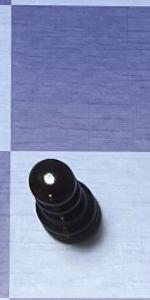
Label: Pawn_Black